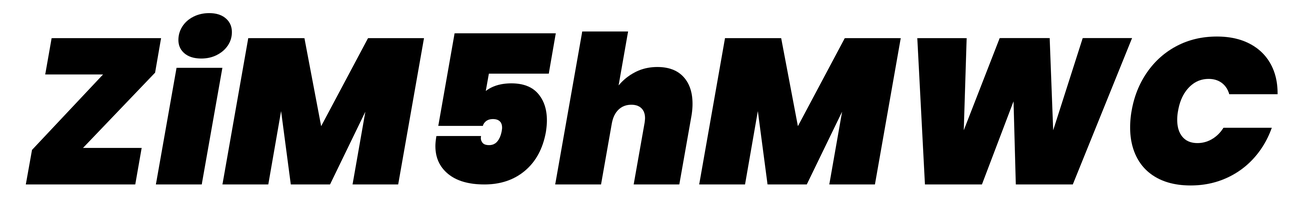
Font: Poppins-BlackItalic